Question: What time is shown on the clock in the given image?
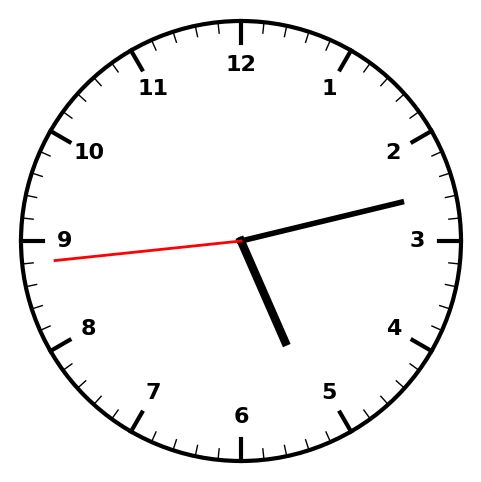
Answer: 05:12:44